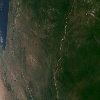
Label: land